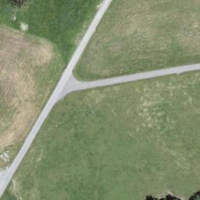
EUNIS habitat code: 25
Species observed at this site:
Cardamine pratensis